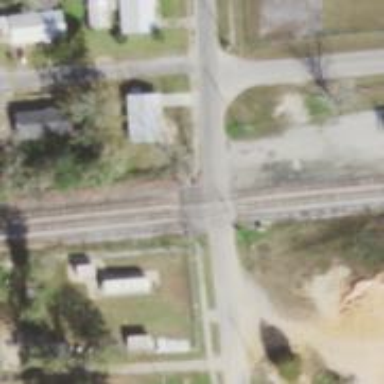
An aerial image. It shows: Railway crossing.